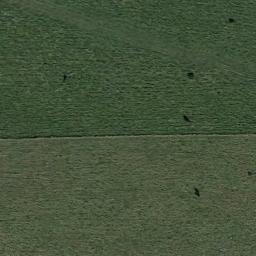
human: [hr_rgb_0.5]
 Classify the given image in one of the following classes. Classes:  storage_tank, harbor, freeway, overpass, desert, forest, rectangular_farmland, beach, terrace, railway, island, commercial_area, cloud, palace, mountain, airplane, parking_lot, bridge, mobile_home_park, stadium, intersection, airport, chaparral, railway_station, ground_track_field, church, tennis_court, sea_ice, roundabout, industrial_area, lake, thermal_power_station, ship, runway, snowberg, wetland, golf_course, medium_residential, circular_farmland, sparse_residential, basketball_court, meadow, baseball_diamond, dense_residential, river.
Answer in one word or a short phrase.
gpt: meadow